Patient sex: M
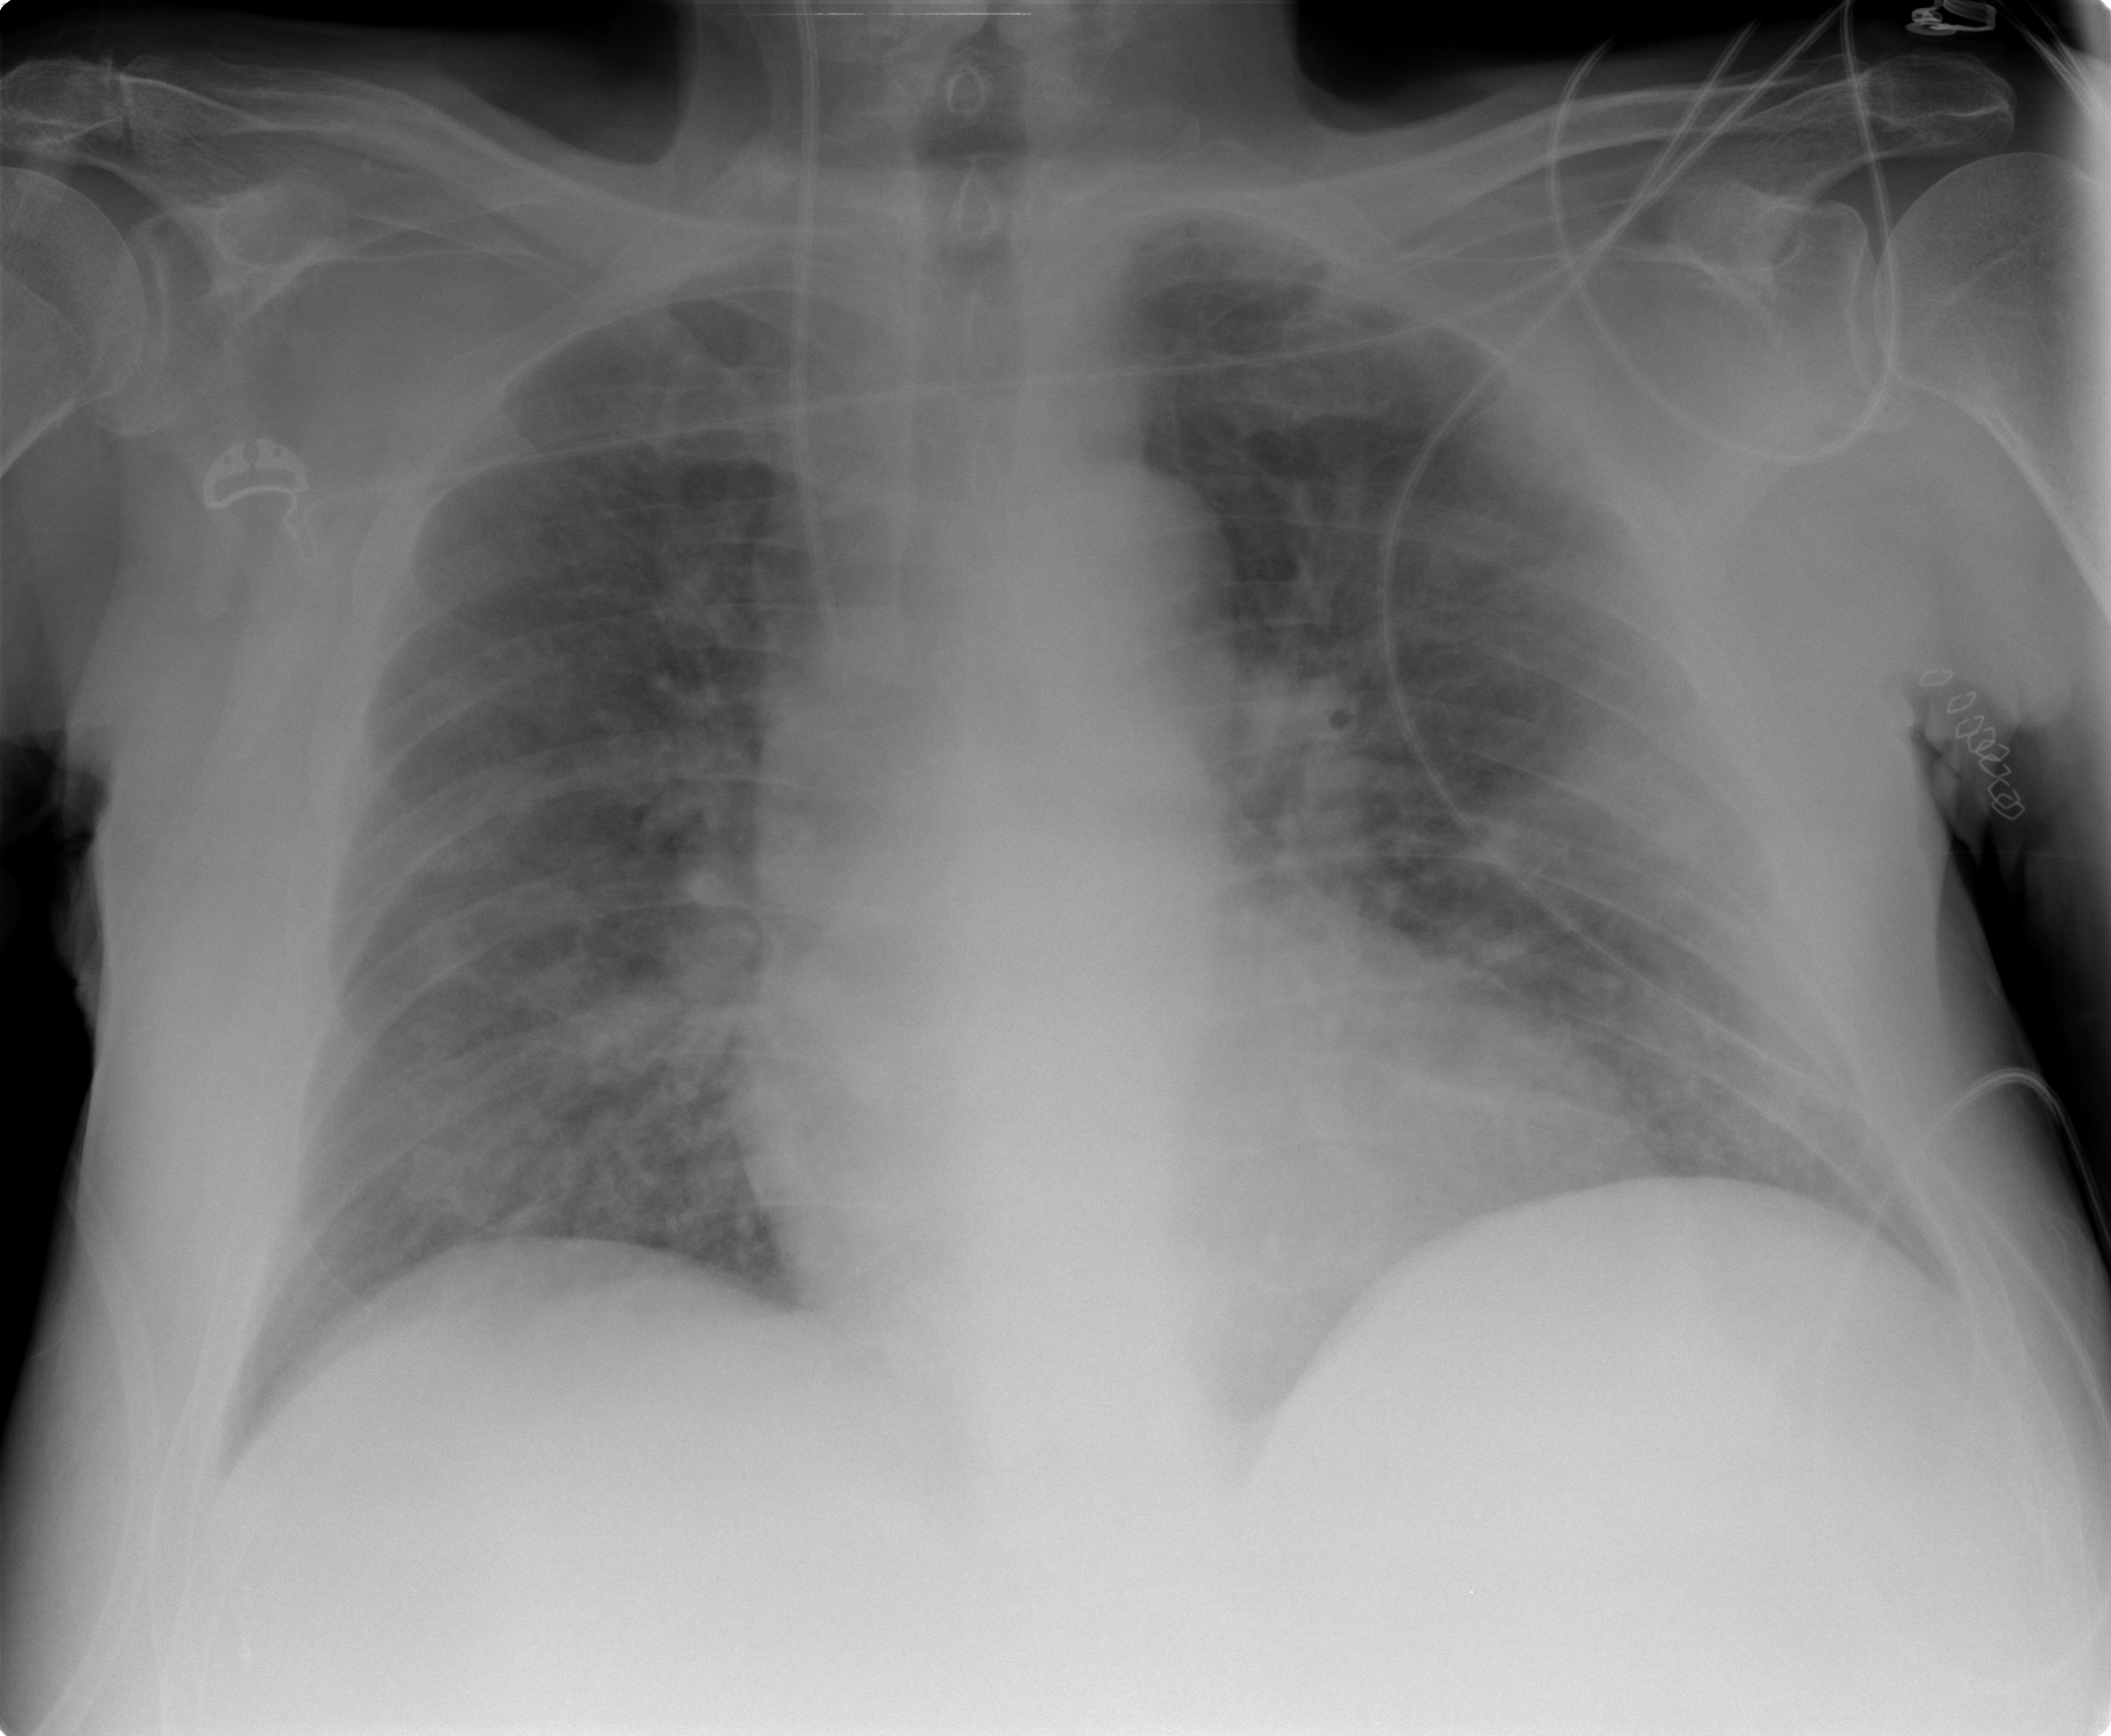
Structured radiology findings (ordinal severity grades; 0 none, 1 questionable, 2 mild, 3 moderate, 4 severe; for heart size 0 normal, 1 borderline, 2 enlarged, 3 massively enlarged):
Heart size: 0
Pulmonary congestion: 2
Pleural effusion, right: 0
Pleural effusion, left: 0
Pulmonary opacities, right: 2
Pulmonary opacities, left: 2
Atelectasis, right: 1
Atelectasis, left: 1